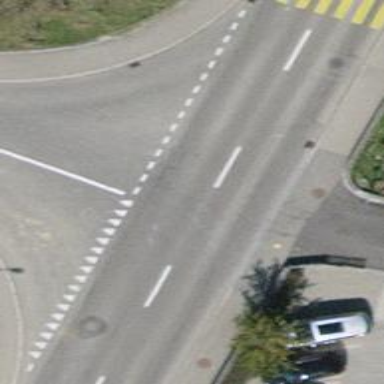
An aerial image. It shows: Road with "give way" sign.